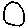
Label: circle